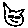
Label: cat